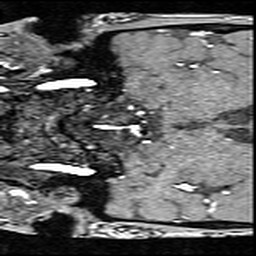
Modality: angio
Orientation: coronal
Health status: ill
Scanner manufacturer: siemens
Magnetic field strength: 3 T
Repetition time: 0.023 s
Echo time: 0.00418 s